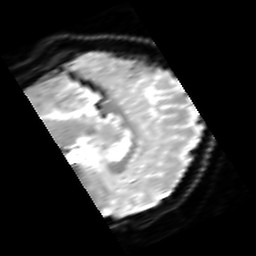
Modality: inplaneT2
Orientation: sagittal
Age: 24
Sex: female